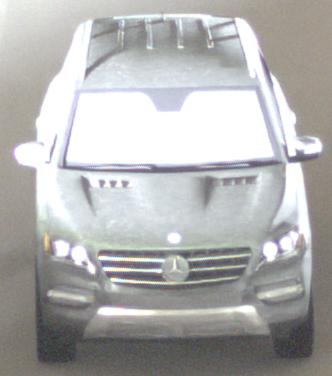
Make: Mercedes-Benz
Model: ML 350
Detailed model: M-Class (166)
Model produced from: 2011/11
Model produced until: 2014/10
Doors: 5
Color: gray
Road condition: dry road
Daytime: midday
Contrast: medium contrast